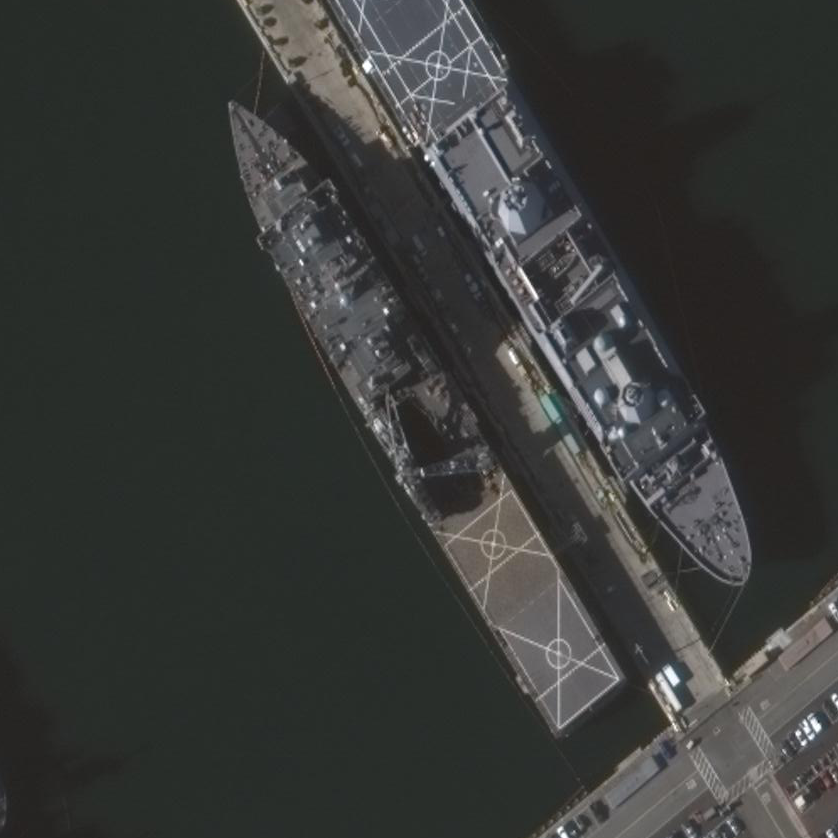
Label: combat